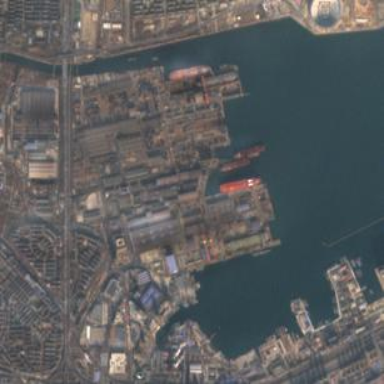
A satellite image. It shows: Industrial area used as shipyard.